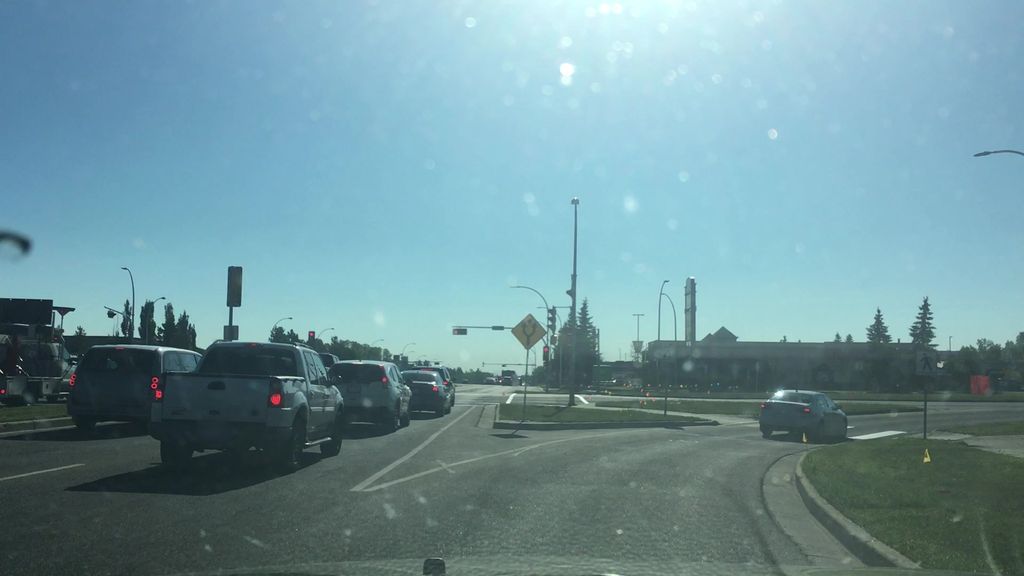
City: edmonton